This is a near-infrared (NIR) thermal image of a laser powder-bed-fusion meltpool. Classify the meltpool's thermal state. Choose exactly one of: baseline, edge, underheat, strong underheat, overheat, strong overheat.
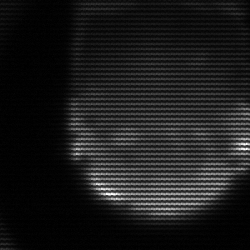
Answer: edge